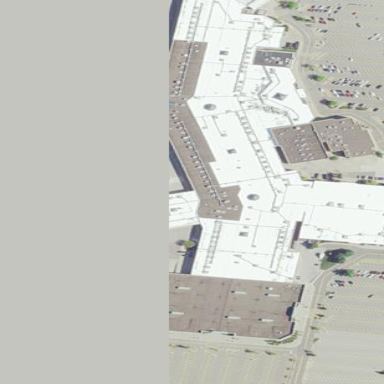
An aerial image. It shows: Mall building.